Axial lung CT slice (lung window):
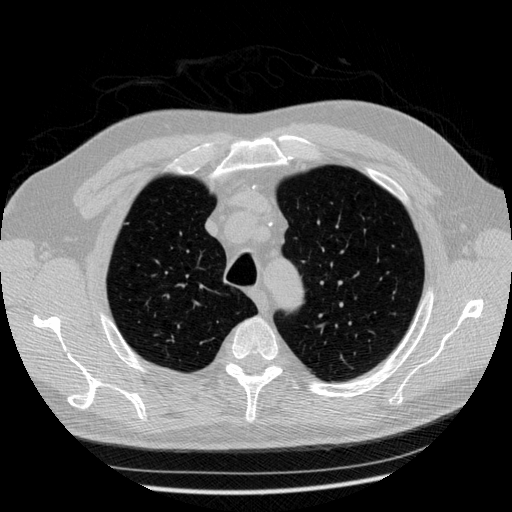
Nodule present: no